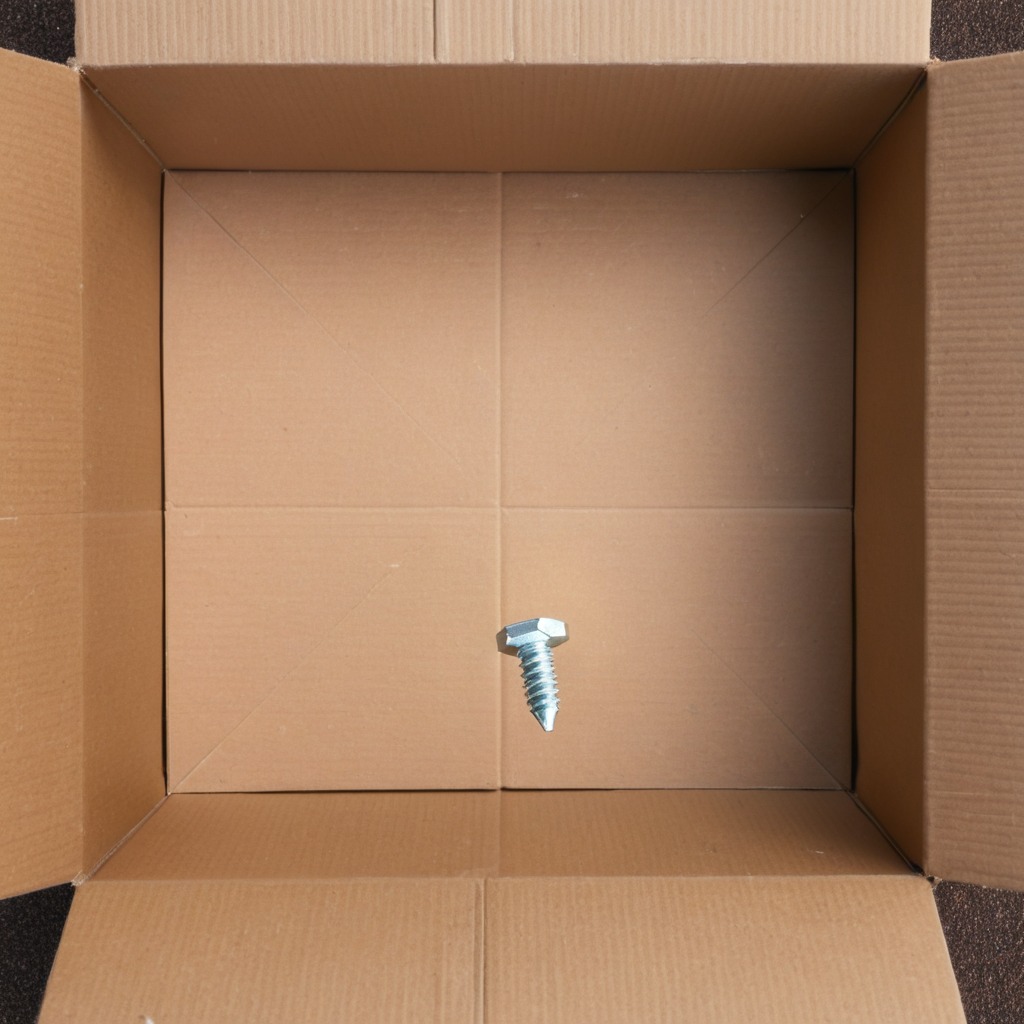
A metal screw is lying on the cardboard box surface.